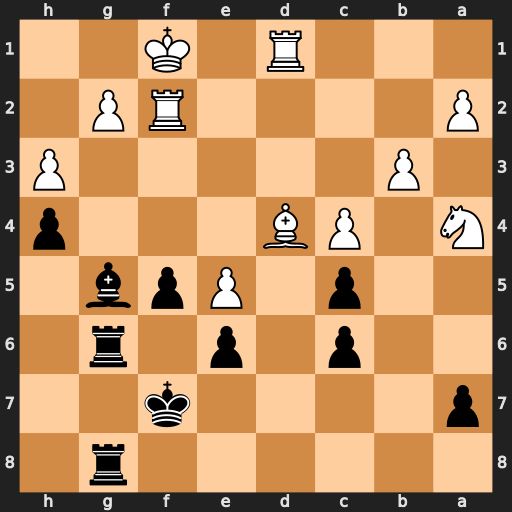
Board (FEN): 6r1/p4k2/2p1p1r1/2p1Ppb1/N1PB3p/1P5P/P4RP1/3R1K2
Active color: b
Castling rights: -
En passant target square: -
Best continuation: cxd4 Rxd4 Be3 Rxh4 Bxf2